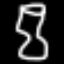
Label: hourglass